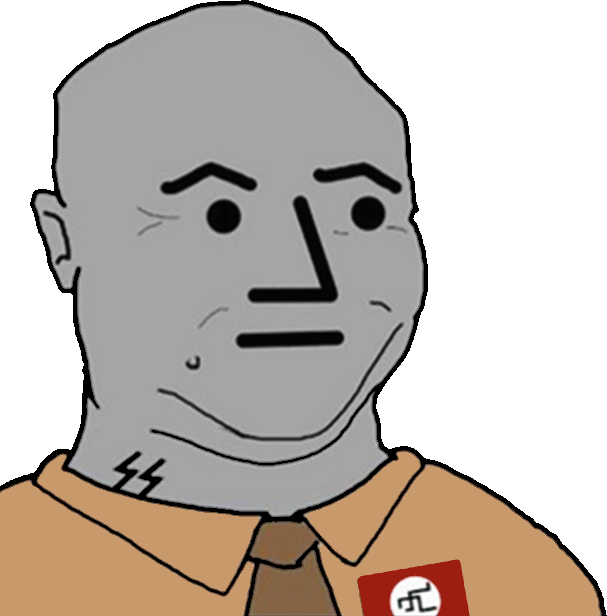
Label: 5_Blobjak